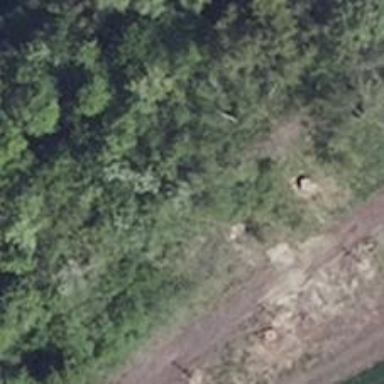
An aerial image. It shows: Abandoned railway with historical significance.